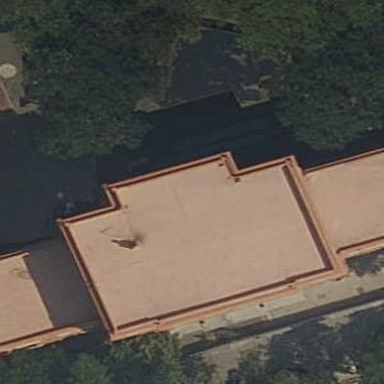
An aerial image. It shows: College building with flat roof.